Breast ultrasound image
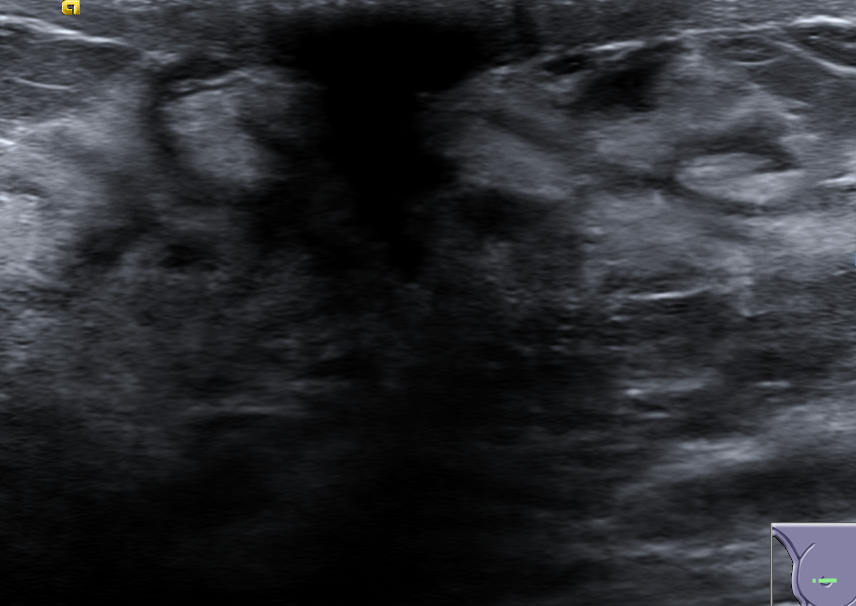
Diagnosis: normal